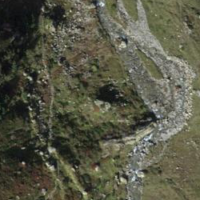
EUNIS habitat code: 26
Species observed at this site:
Campanula barbata